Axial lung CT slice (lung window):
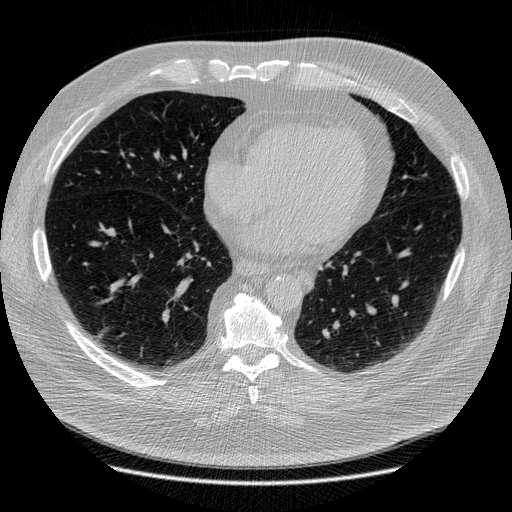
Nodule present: no